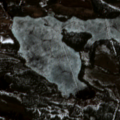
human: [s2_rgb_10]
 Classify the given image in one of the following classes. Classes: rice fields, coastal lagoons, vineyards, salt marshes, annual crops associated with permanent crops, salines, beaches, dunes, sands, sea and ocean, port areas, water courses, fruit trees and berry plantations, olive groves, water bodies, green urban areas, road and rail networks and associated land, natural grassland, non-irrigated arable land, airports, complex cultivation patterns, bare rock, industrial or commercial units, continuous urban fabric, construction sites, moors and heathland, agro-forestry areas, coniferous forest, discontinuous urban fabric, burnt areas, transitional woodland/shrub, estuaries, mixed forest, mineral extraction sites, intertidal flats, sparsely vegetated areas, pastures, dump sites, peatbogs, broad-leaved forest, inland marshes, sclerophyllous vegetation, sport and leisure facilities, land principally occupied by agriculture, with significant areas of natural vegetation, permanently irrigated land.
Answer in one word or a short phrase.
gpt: land principally occupied by agriculture, with significant areas of natural vegetation, coniferous forest, mixed forest, water bodies